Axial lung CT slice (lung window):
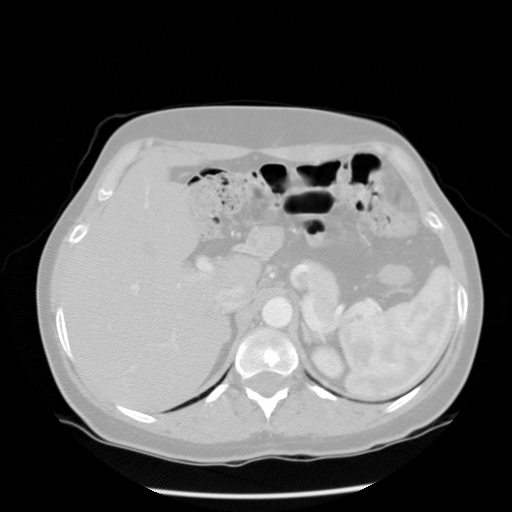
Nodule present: no